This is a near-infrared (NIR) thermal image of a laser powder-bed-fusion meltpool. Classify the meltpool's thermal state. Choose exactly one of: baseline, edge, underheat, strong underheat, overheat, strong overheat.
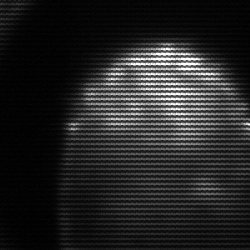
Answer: edge